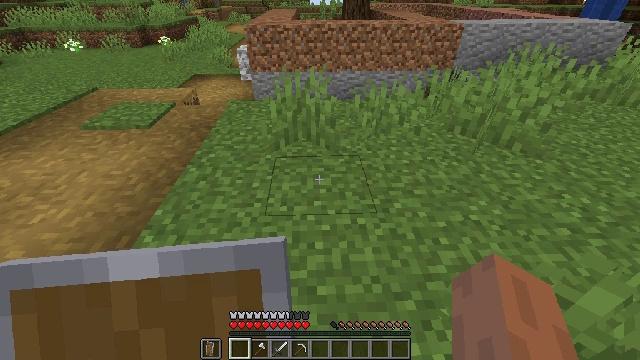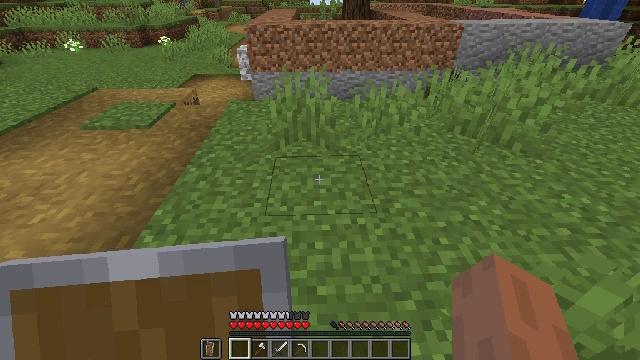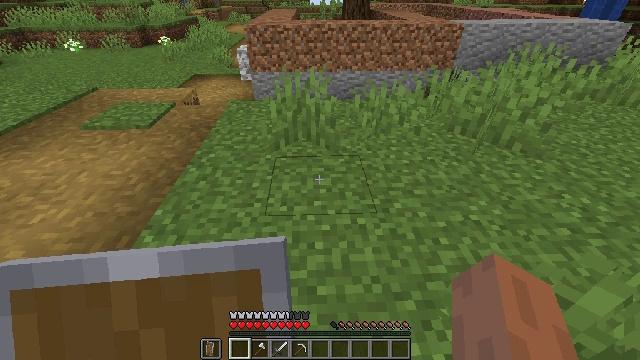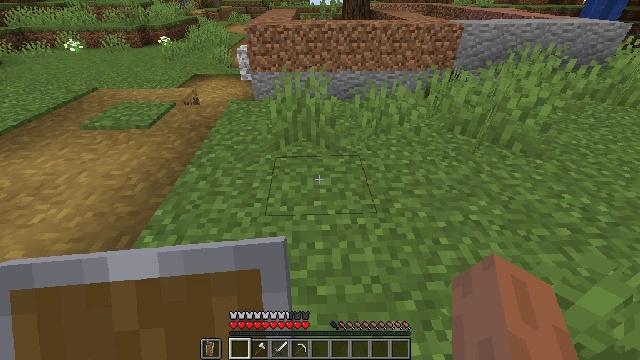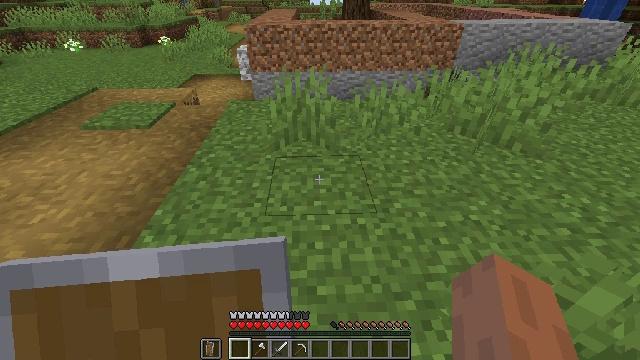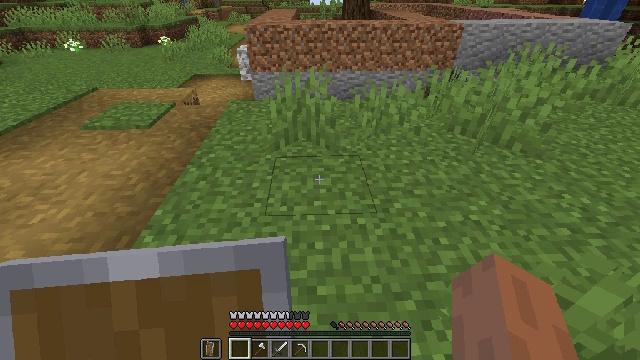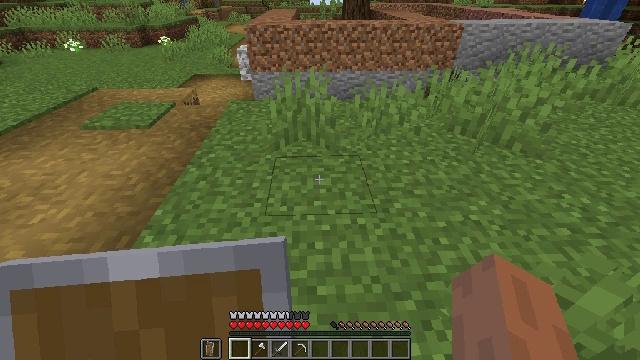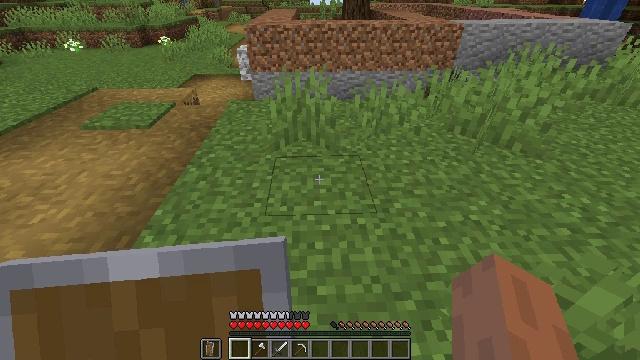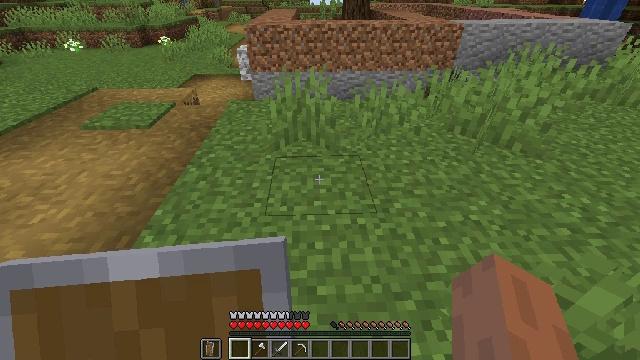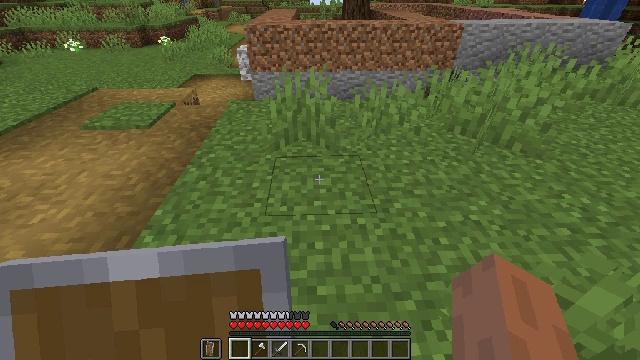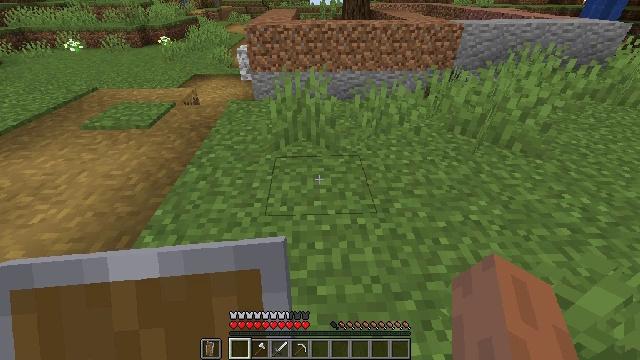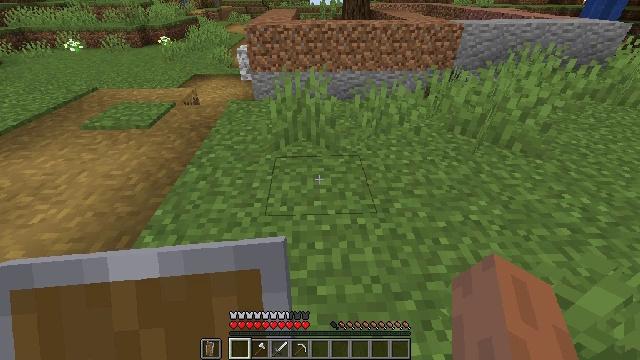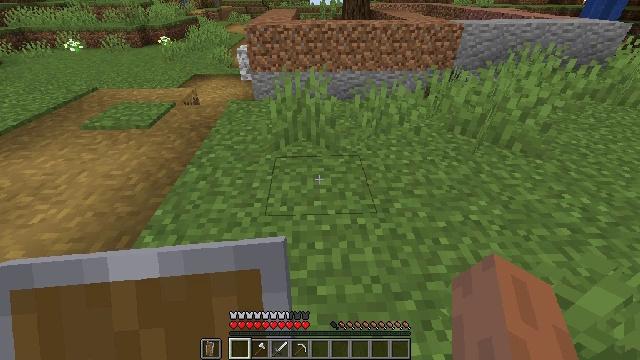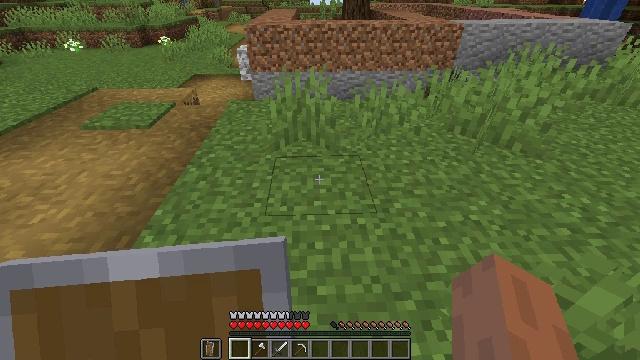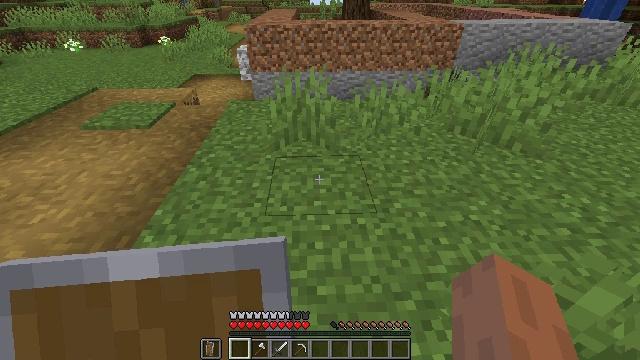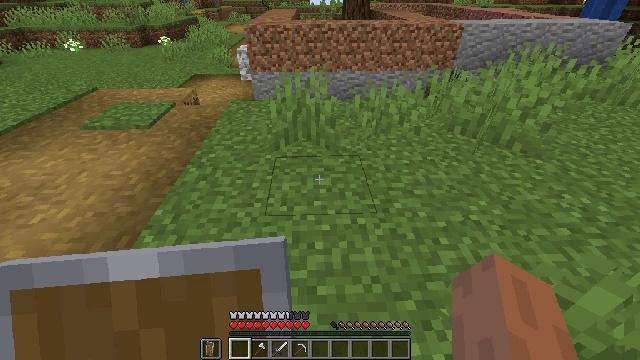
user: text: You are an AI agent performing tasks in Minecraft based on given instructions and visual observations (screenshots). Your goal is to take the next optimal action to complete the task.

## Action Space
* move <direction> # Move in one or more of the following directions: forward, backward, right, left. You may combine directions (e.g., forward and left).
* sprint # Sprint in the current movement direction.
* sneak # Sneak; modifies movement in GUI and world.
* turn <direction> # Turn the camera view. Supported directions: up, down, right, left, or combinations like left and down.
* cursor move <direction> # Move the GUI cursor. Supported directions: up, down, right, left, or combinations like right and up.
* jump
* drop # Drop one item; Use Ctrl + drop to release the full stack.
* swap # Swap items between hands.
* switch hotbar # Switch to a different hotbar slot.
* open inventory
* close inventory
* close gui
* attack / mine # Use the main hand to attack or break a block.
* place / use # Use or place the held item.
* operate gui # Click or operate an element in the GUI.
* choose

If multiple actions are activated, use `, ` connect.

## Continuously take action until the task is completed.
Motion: motion action
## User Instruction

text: craft item air
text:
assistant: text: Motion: no_op
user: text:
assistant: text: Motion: no_op
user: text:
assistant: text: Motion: no_op
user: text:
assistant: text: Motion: no_op
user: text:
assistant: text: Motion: no_op
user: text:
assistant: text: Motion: no_op
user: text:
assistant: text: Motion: no_op
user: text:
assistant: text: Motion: no_op
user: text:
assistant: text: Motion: no_op
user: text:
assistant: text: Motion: no_op
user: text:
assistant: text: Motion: no_op
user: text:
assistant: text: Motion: no_op
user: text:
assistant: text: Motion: no_op
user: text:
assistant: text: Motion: no_op
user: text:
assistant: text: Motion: no_op
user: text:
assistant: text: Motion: no_op
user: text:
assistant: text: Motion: no_op
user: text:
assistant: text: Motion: no_op
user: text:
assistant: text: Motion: no_op
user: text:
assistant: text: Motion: no_op
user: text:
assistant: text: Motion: no_op
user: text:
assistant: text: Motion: no_op
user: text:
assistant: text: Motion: no_op
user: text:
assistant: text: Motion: no_op
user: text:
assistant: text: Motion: no_op
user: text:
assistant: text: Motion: no_op
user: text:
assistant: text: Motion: no_op
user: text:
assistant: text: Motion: no_op
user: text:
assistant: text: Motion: no_op
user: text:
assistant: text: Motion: no_op